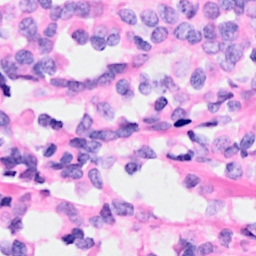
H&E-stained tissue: Breast